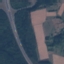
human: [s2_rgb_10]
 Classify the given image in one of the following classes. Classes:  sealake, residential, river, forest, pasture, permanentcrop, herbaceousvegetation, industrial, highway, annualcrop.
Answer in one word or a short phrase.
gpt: Highway